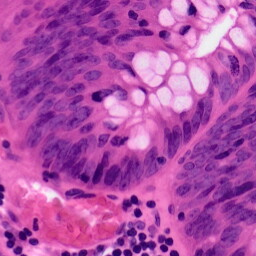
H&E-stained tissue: Colon